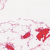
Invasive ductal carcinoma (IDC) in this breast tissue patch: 0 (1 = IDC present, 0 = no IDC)